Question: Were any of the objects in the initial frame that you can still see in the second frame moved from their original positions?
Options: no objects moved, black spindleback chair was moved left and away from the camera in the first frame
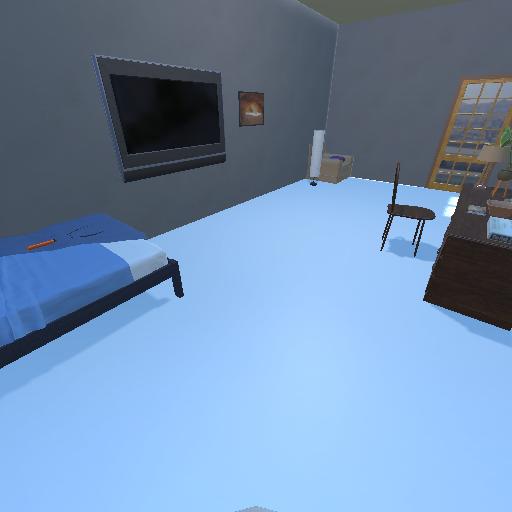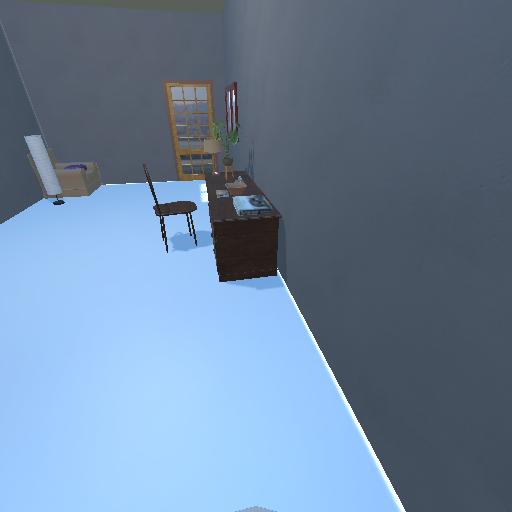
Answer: no objects moved